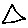
Label: triangle